Question: I'm using grid inside the grid. My scenario is in the outer grid in a row i have an Expand image as a first column. By clicking this an inner grid will be displayed. I did this and i got the result. But i'm facing allignment issue. Actually i have the same number of columns in both the grids. When i click the expand icon in a row, the inner grid is not alligned properly to the outer grid.
How to achive this.
The Format i need is like
- -

How to allign like this.
Thanks In Advance!
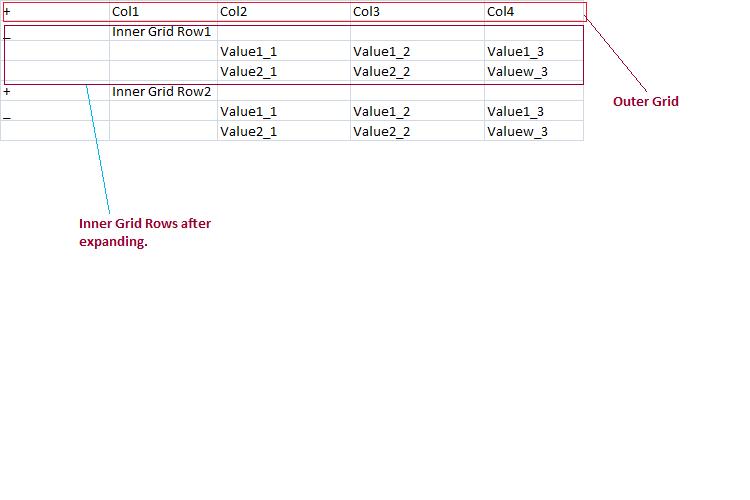
Answer: I'm assuming that the trouble you are facing is that even though you are using two different grids you would like the column widths to line up. If that's correct you could use the method:
'''
DataGridViewColumn.GetPreferredWidth()
'''
This method is <URL>.
What you can do is either:
1. Decide which grid is "in charge" of the width. Then get the preferred width of the column in the appropriate grid. Finally, set the width of the corresponding column in BOTH grids to the same width.
2. Check the preferred width of the column in BOTH grids and compare them, taking the higher number as your new width. Then set both column widths to that number.